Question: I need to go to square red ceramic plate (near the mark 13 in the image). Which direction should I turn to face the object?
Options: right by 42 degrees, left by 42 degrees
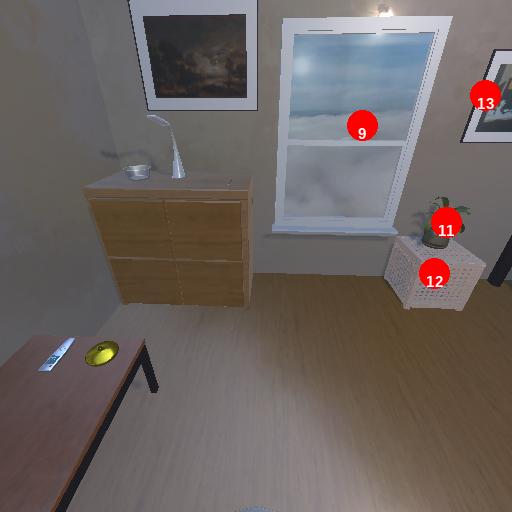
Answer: right by 42 degrees